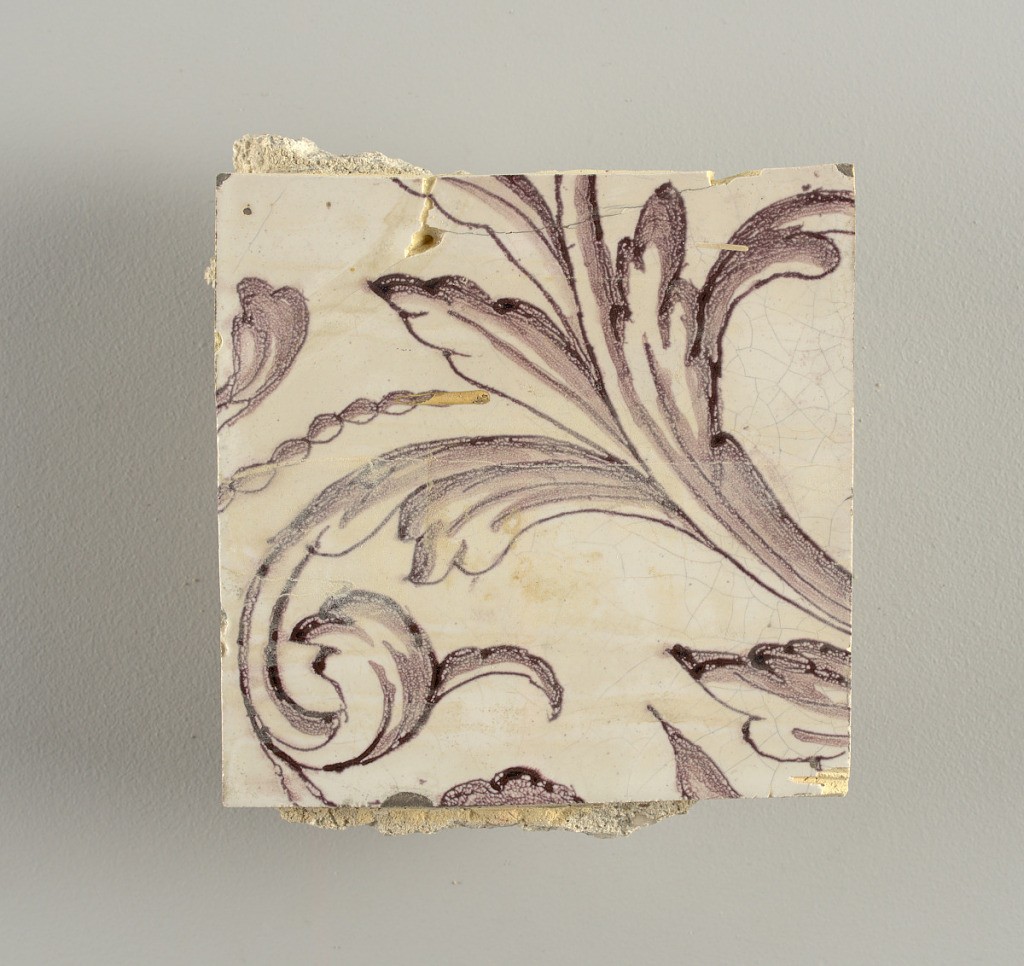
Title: Tile wall facing
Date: ca. 1725
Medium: Tin-glazed earthenware, underglaze
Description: Horizontal rectangle.  Thirty tiles wide and twenty-three tiles high with opening for fireplace eleven tiles wide and ten high.  Foliage arabesques disposed about three vertical axes from which are emphazised by urns at center and right, and at left by the figure of a standing woman carrying an infant on her arm and accompanied by two children.